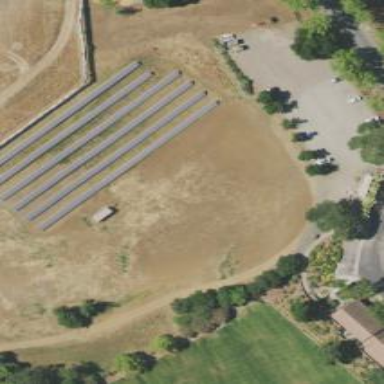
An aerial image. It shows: Solar power generator utilizing photovoltaic technology with solar photovoltaic panels.